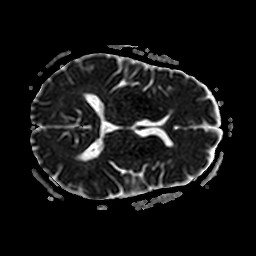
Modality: ADC
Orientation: axial
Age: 61
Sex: male
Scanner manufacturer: philips
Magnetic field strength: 3 T
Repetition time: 3.964 s
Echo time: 0.06165 s